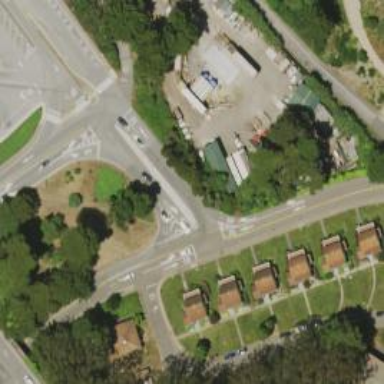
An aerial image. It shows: Asphalt tertiary road with left sidewalk. The road allows through traffic in the forward direction.